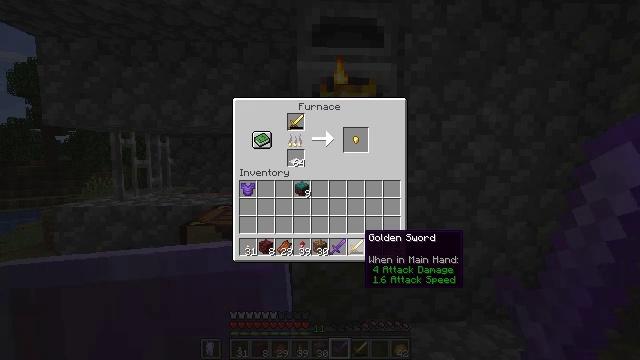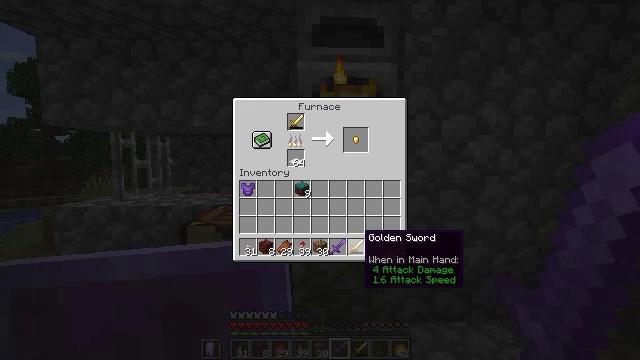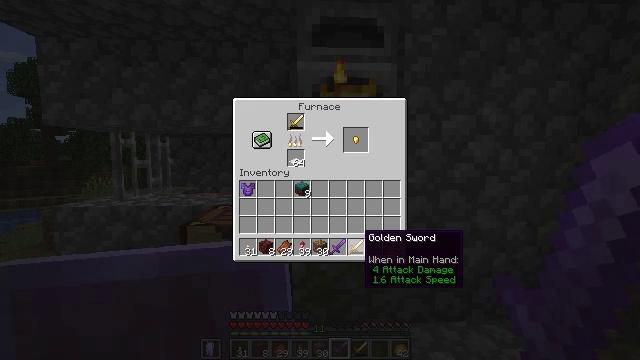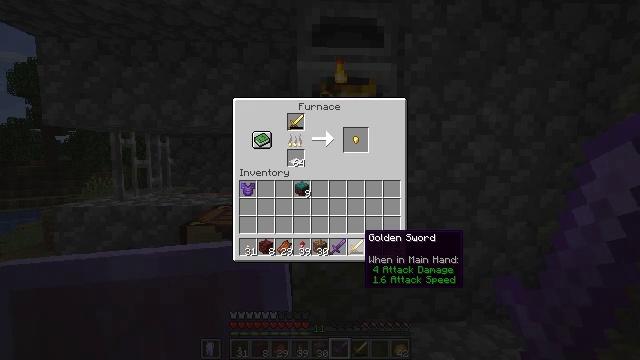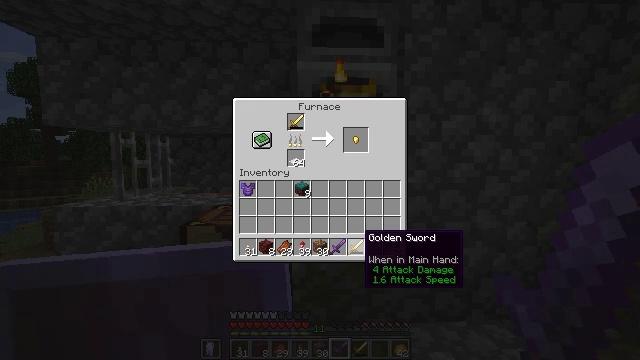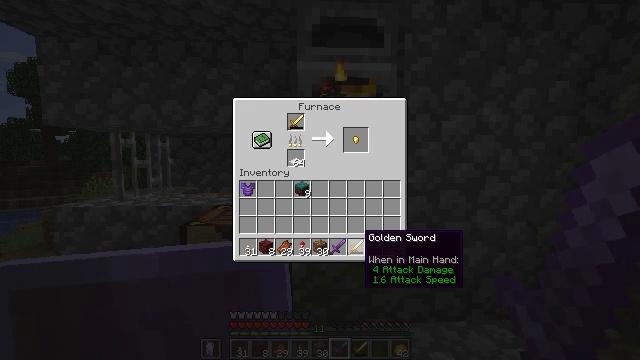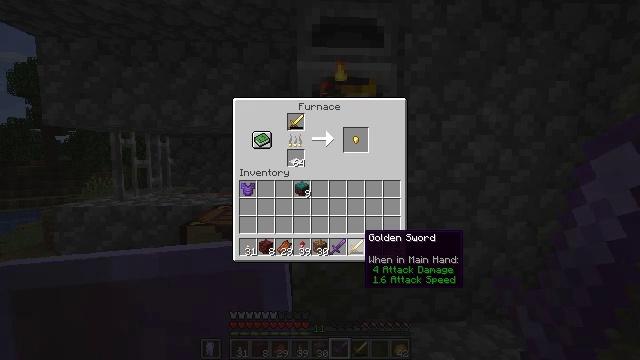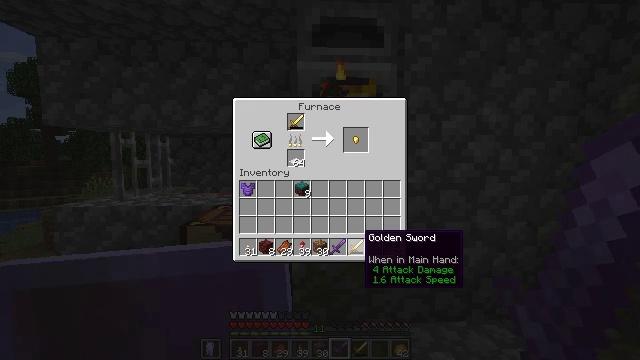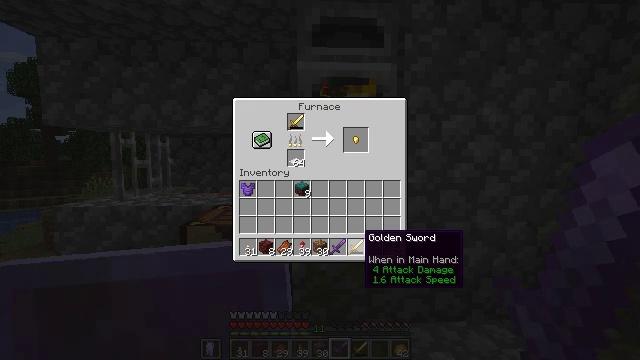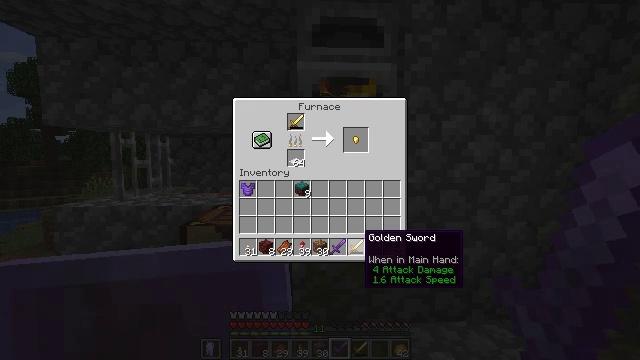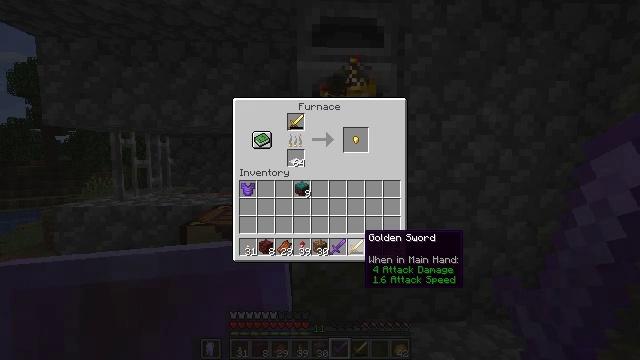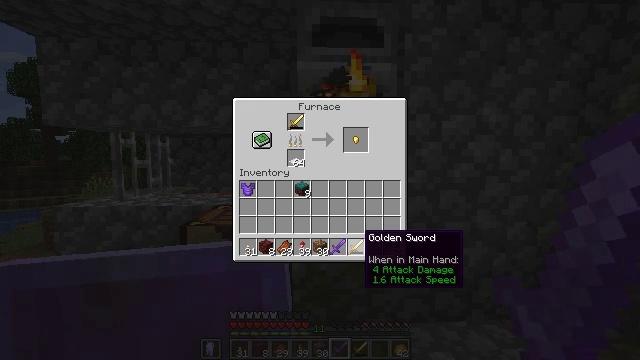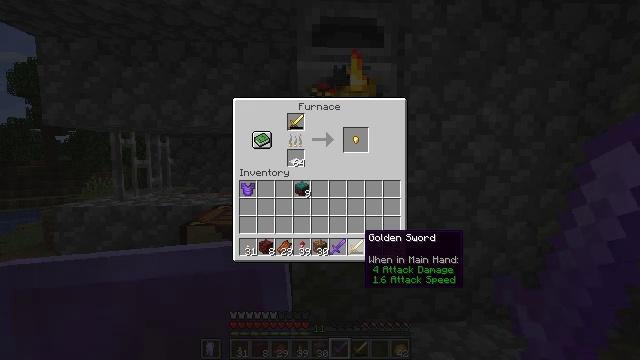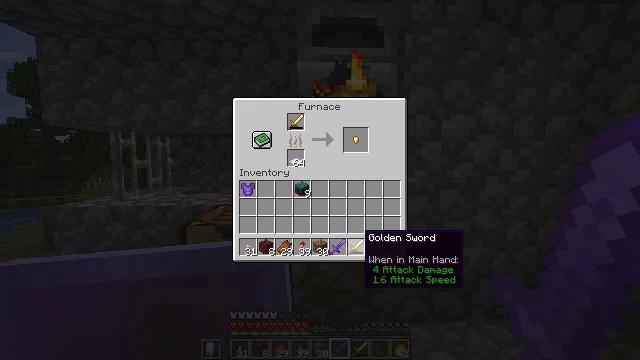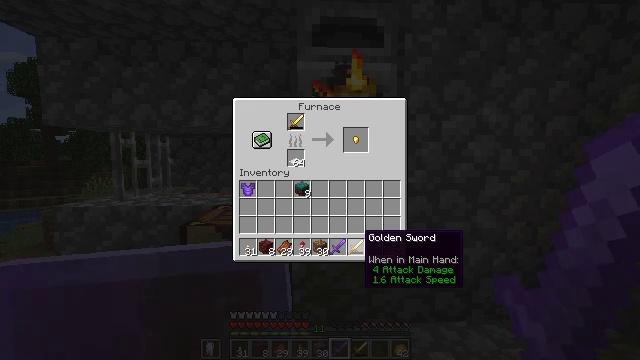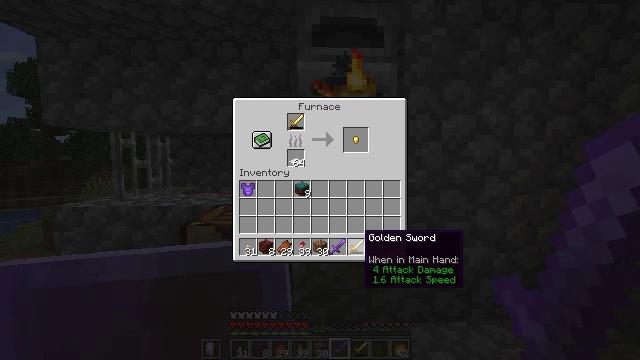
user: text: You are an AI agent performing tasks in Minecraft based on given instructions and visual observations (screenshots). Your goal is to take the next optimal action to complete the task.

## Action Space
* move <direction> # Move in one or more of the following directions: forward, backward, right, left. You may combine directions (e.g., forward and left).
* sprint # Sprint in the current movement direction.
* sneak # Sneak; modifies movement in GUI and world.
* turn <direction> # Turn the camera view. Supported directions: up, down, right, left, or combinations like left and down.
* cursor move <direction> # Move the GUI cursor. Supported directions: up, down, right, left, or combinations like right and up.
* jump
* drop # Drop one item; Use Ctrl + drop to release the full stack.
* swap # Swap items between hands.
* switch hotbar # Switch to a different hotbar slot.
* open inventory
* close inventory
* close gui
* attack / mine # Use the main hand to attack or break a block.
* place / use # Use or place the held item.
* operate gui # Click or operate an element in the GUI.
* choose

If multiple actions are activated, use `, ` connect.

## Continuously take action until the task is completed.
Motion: motion action
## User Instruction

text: Make gold nugget using the gold ingot.
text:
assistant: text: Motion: sneak, choose
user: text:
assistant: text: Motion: sneak, choose
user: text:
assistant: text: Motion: sneak, choose
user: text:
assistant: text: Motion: sneak
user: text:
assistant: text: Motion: sneak, choose
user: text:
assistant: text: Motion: sneak, choose
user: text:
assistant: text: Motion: sneak, choose
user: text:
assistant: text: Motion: sneak
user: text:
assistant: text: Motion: sneak
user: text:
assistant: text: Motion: sneak, choose
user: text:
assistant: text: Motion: sneak, choose
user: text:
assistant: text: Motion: sneak, choose
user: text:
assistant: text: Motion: sneak, choose
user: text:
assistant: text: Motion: sneak
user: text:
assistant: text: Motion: sneak, choose
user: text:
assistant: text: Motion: sneak, choose
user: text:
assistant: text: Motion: sneak
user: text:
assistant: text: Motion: sneak, choose
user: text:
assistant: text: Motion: sneak, choose
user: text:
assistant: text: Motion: sneak, choose
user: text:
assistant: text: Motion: sneak
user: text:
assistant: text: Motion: sneak
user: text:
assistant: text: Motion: sneak
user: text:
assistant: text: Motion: sneak
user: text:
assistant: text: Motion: sneak
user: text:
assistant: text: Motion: sneak
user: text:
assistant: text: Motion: sneak
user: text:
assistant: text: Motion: sneak
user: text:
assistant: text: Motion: sneak
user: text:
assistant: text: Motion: sneak